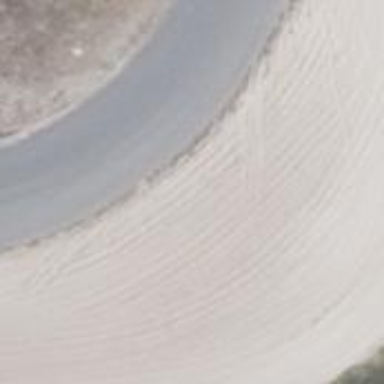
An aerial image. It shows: Raceway with gravel trap surrounded by sand.